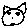
Label: cat